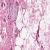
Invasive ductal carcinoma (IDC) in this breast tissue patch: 0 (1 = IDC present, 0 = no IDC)